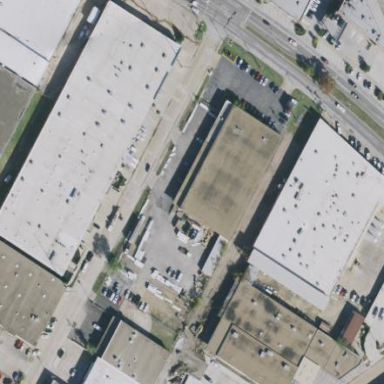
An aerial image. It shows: Warehouse building.